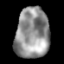
Tissue: lung
Cell type: Epithelial cells
Senescence score: 0.149
Nuclear area (px): 1681
Mean DAPI intensity: 145.307